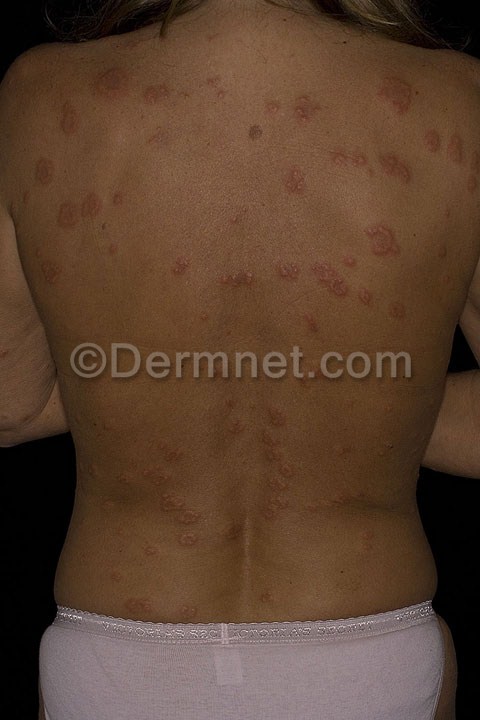
Disease: Vasculitis Photos